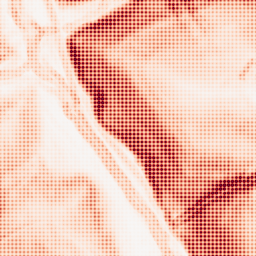
Category: morphological
Decomposition family: morphological_gradient
Decomposition parameters: size: 5
shape: diamond
Upsampling method: sinc_blackman
Upsampling parameters: scale: 8
kernel_size: 8
Upsampling scale: 8